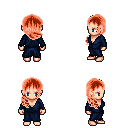
a pixel art fantasy rpg character, female body template, human, light skin, blue robe, red pants, red right-swept hairstyle, four views (front, back, left, right), 2x2 character sprite sheet, small pixel art, hard edges, no anti-aliasing